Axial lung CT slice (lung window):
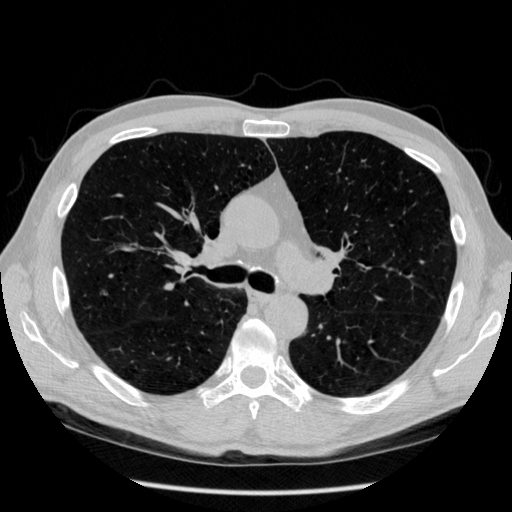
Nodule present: no